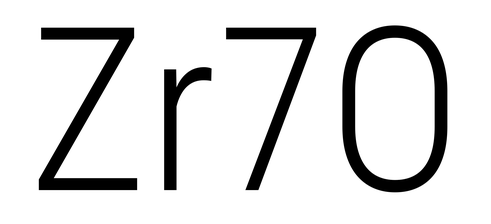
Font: Roboto_Condensed_Light